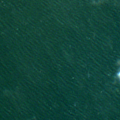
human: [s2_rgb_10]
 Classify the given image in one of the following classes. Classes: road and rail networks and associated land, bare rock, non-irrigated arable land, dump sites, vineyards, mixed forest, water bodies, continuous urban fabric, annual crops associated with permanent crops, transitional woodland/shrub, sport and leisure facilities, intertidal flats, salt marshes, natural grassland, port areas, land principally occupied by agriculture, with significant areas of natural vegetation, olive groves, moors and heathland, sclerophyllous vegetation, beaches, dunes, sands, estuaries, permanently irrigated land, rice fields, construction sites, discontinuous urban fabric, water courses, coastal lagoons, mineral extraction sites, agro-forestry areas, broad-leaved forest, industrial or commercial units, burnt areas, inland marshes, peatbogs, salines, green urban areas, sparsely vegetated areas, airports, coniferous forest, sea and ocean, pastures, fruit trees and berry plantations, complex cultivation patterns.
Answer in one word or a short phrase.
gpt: sea and ocean